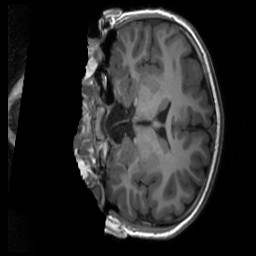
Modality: T1w
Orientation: coronal
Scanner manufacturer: siemens
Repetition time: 2.3 s
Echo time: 0.00229 s